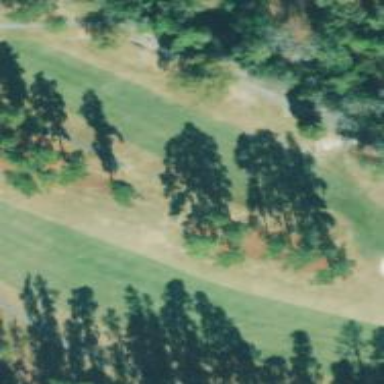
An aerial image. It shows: Golf hole.